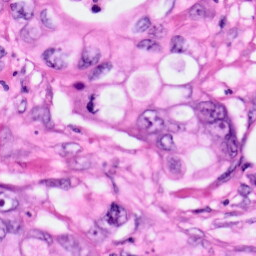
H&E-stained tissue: Pancreatic